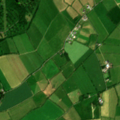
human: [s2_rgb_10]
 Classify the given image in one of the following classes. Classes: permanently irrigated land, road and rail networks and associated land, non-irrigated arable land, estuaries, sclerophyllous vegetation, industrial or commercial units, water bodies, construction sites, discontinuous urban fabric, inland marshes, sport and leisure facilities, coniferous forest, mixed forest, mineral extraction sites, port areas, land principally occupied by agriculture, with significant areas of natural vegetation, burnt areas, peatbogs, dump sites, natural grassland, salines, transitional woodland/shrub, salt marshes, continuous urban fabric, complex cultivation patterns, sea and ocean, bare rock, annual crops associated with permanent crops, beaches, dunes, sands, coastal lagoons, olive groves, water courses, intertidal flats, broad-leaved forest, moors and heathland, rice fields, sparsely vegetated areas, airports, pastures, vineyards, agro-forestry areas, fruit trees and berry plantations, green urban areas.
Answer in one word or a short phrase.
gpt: sport and leisure facilities, non-irrigated arable land, pastures